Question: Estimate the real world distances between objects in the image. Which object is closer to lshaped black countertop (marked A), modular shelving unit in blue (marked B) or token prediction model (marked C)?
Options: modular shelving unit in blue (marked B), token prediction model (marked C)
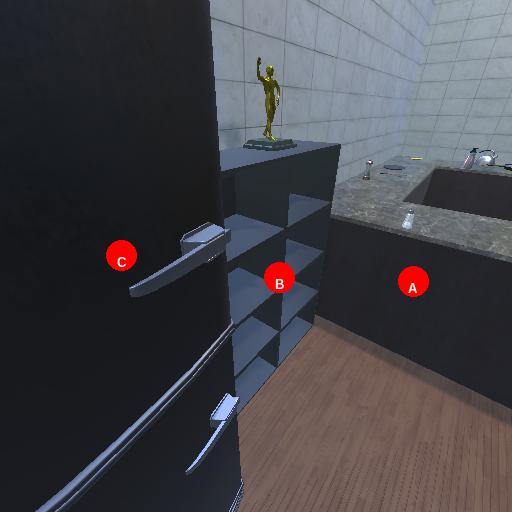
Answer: modular shelving unit in blue (marked B)